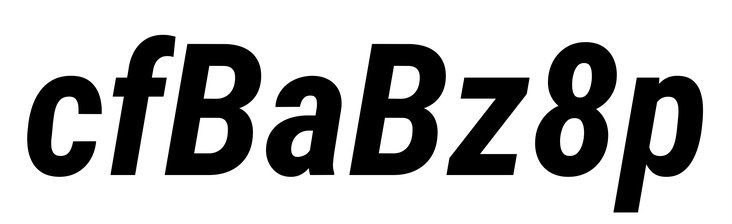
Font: Roboto-Italic_Condensed_Bold_Italic